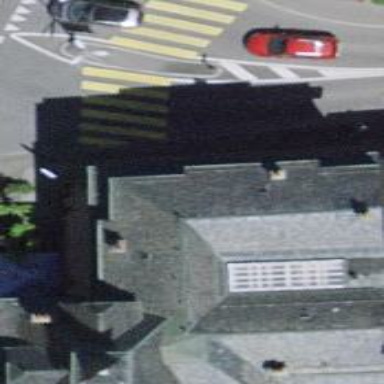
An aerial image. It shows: Café.